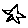
Label: star